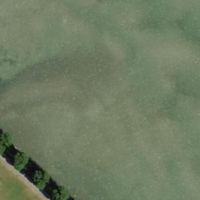
EUNIS habitat code: 14
Species observed at this site:
Podiceps cristatus